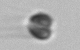
Label: Apedinella